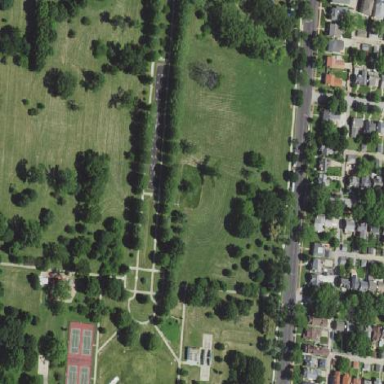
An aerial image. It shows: Park.